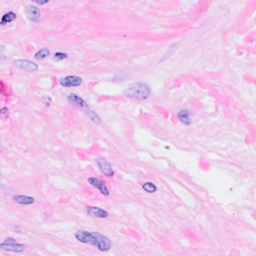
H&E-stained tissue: Breast